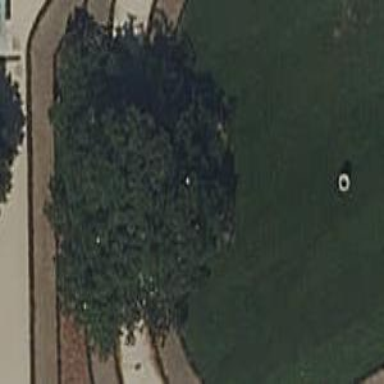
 broadleaved tree classified as natural monument."